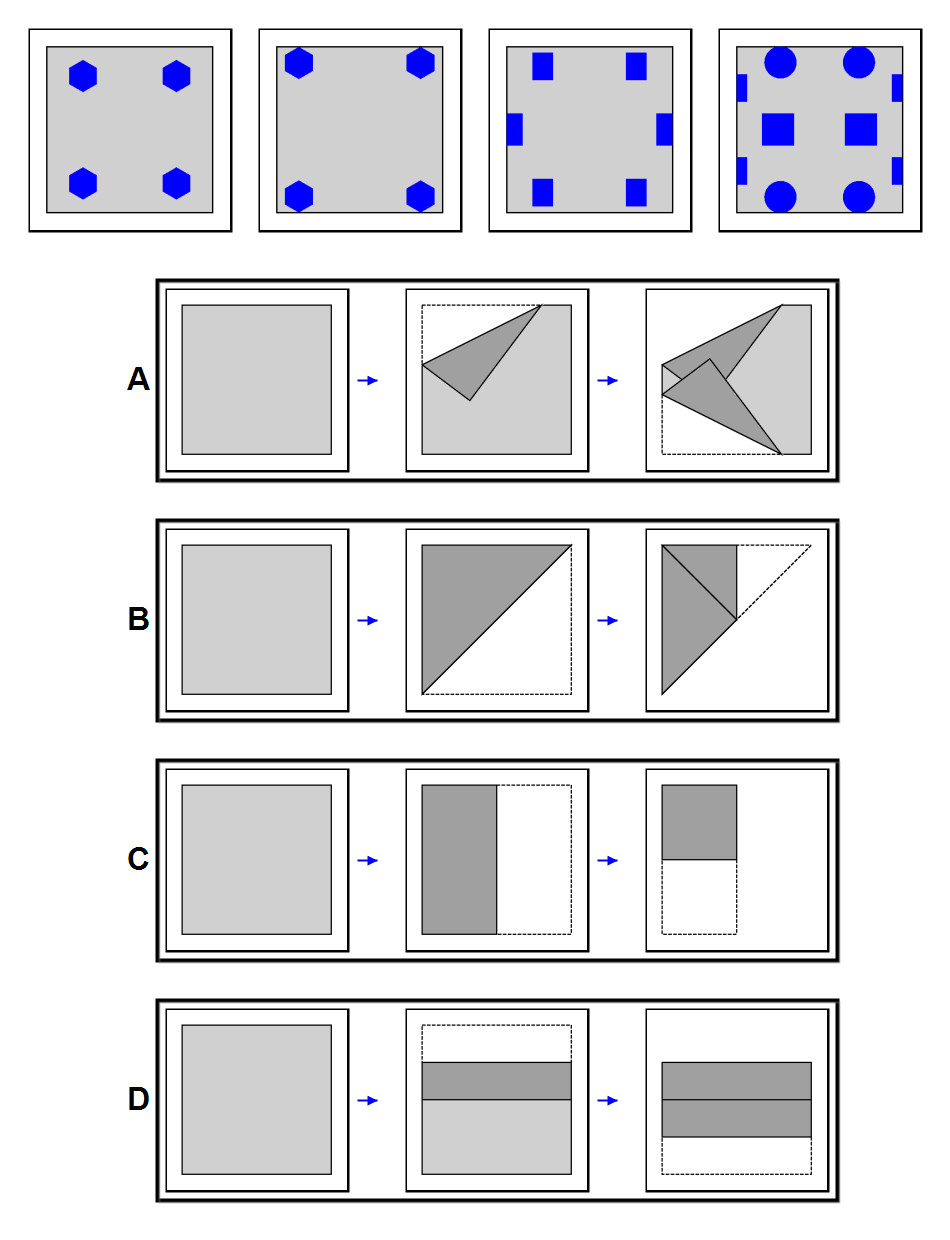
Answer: C